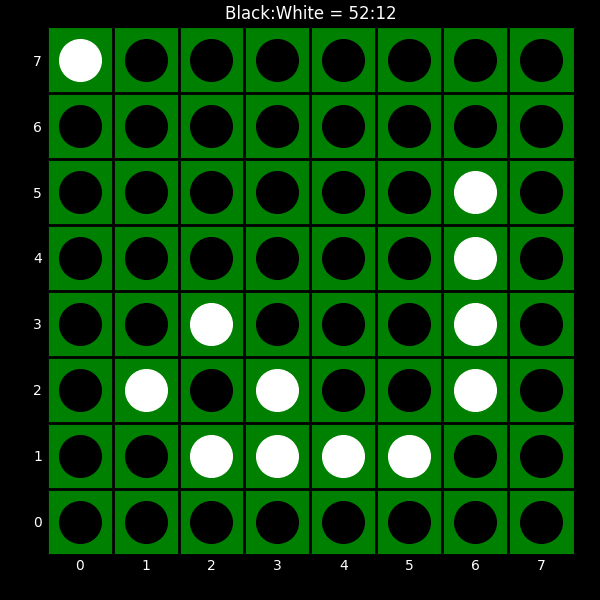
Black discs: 52
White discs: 12